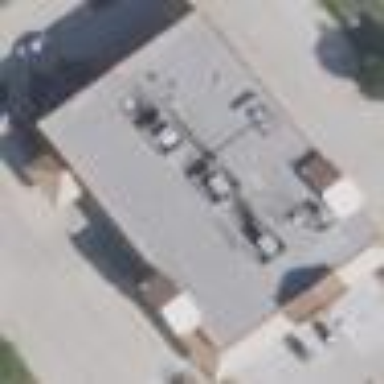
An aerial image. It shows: Building.